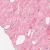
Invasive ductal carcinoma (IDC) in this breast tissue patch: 0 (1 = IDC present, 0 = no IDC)